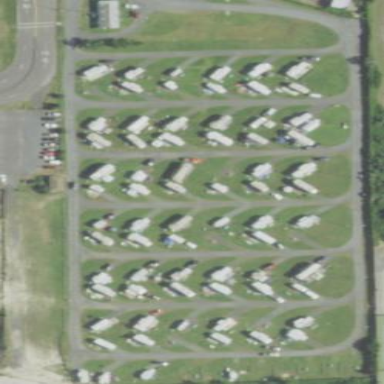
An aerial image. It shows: Caravan site with tents available for accommodation.